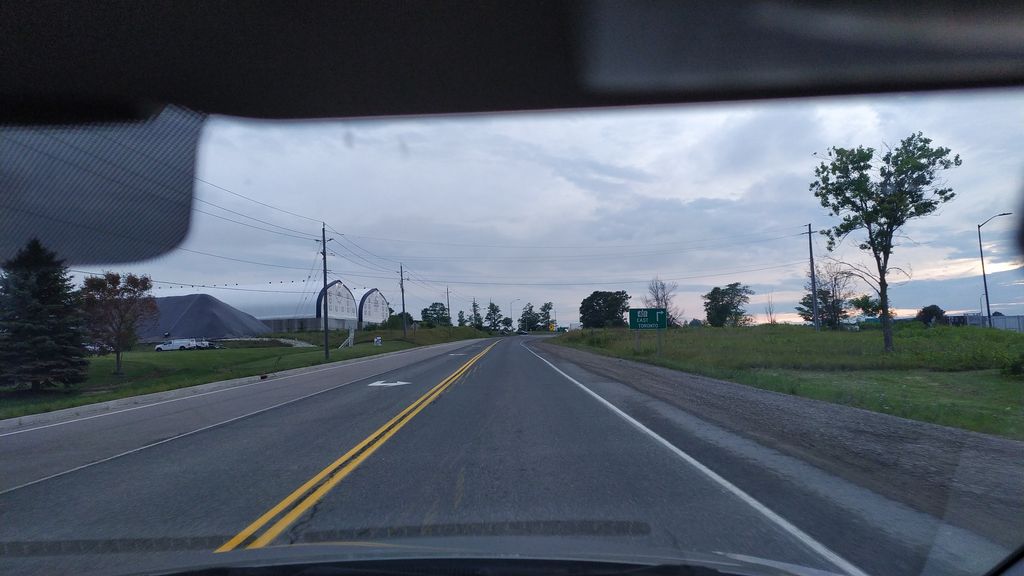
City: kitchener-waterloo